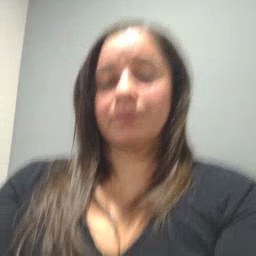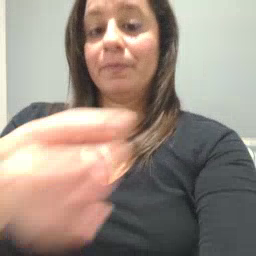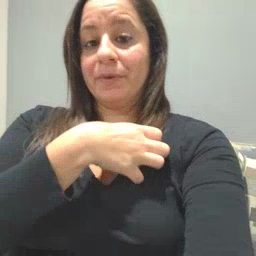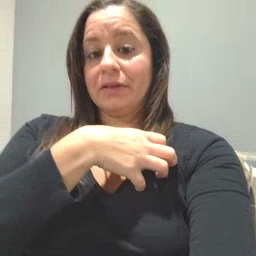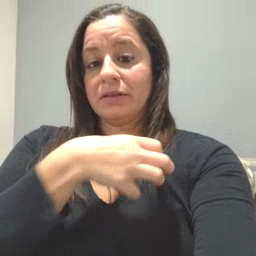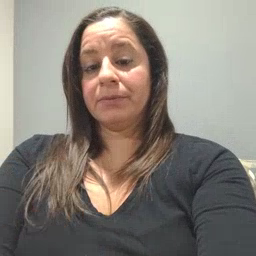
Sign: police